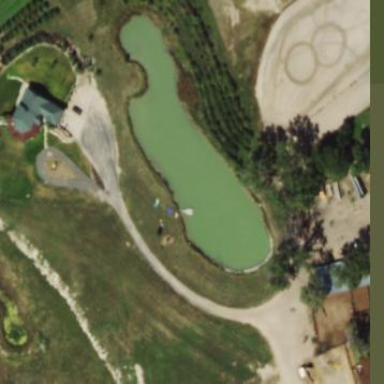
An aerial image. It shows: Pond with natural water.